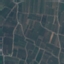
Label: PermanentCrop